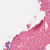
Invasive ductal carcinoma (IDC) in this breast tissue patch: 0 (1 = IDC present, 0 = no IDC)